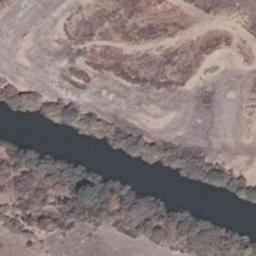
Label: river